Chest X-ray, PA view. Patient: 15 years old, sex M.
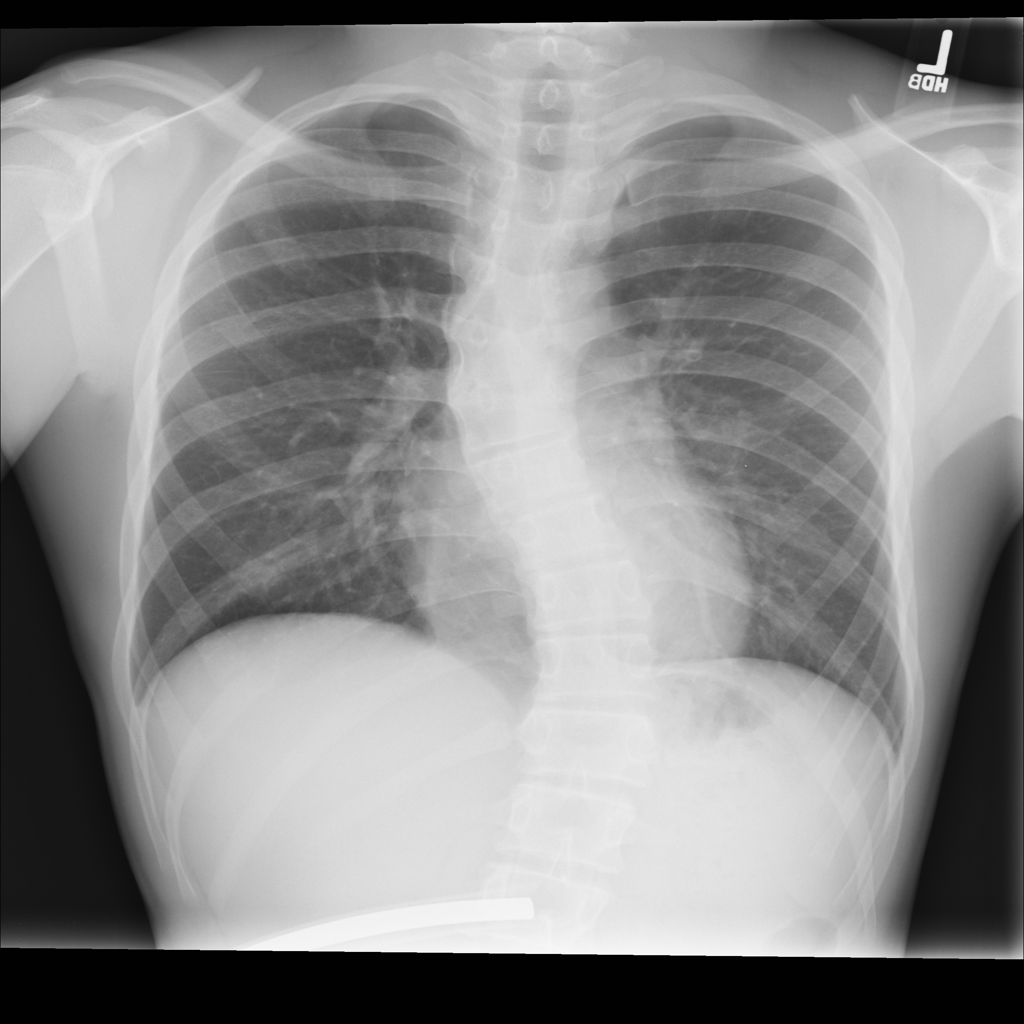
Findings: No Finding